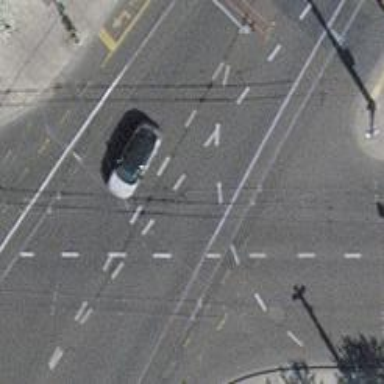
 featuring lanes for both cyclists and pedestrians on both sides. There are trolley wires present on the road."